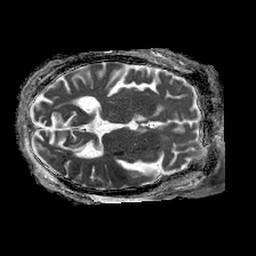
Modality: ADC
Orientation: axial
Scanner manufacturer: philips
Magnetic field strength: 1.5 T
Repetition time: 4.6 s
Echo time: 0.08528 s